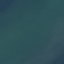
Label: SeaLake